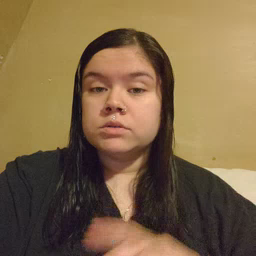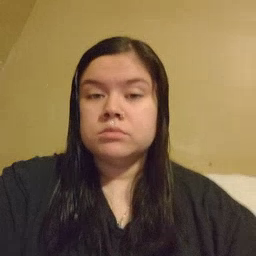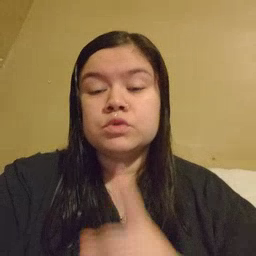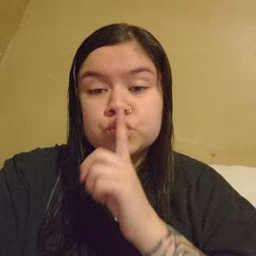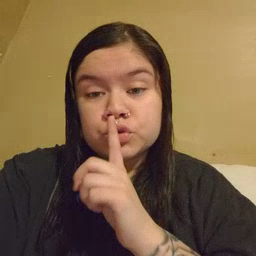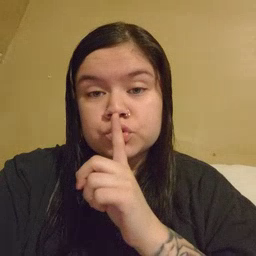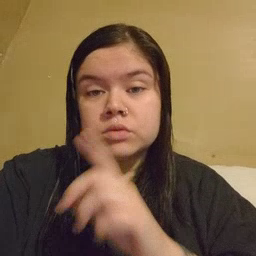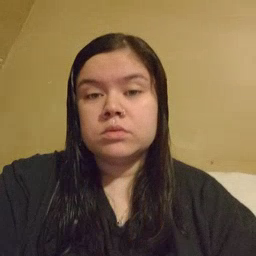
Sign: shhh